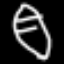
Label: leaf